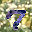
Label: 7